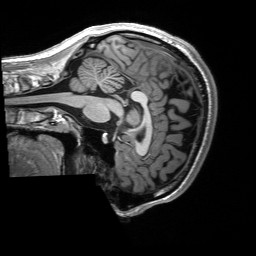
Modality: T1w
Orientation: sagittal
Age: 23
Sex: male
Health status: healthy
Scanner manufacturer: siemens
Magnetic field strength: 3 T
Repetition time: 2.53 s
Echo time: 0.00227 s